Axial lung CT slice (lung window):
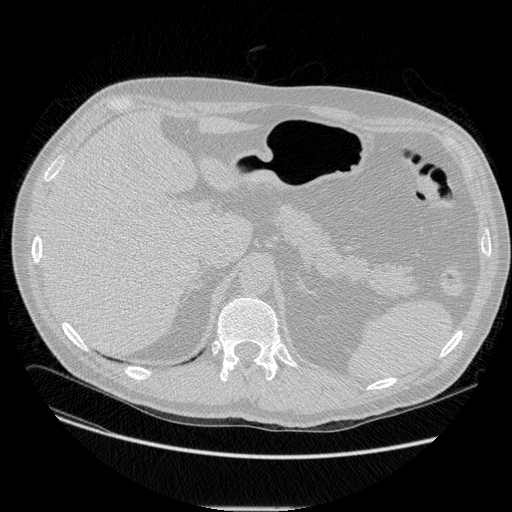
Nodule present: no